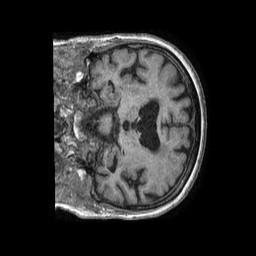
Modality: T1w
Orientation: coronal
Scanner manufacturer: philips
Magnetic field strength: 1.5 T
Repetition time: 0.007601 s
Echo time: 0.003452 s